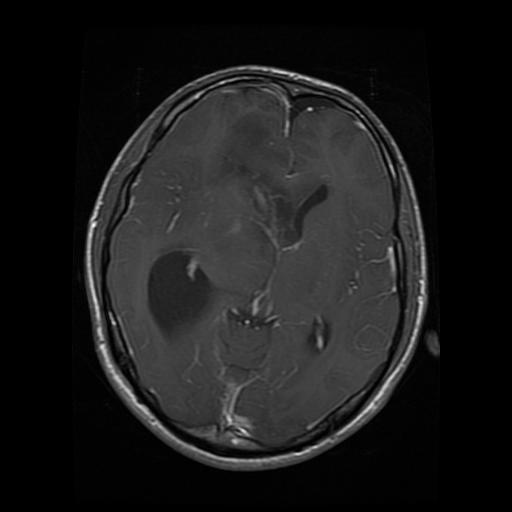
Label: glioma